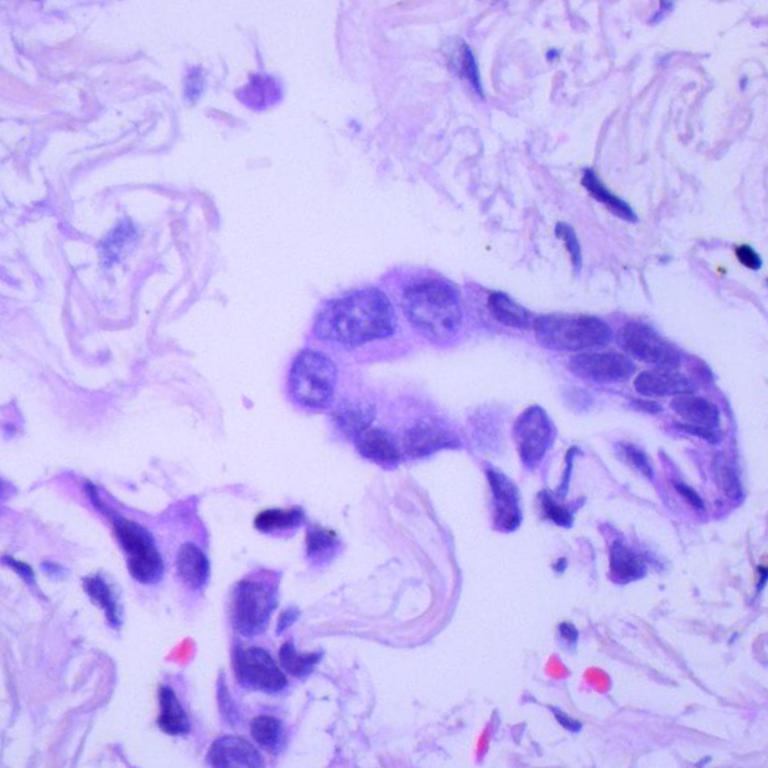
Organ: lung
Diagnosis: adenocarcinomas